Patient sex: M
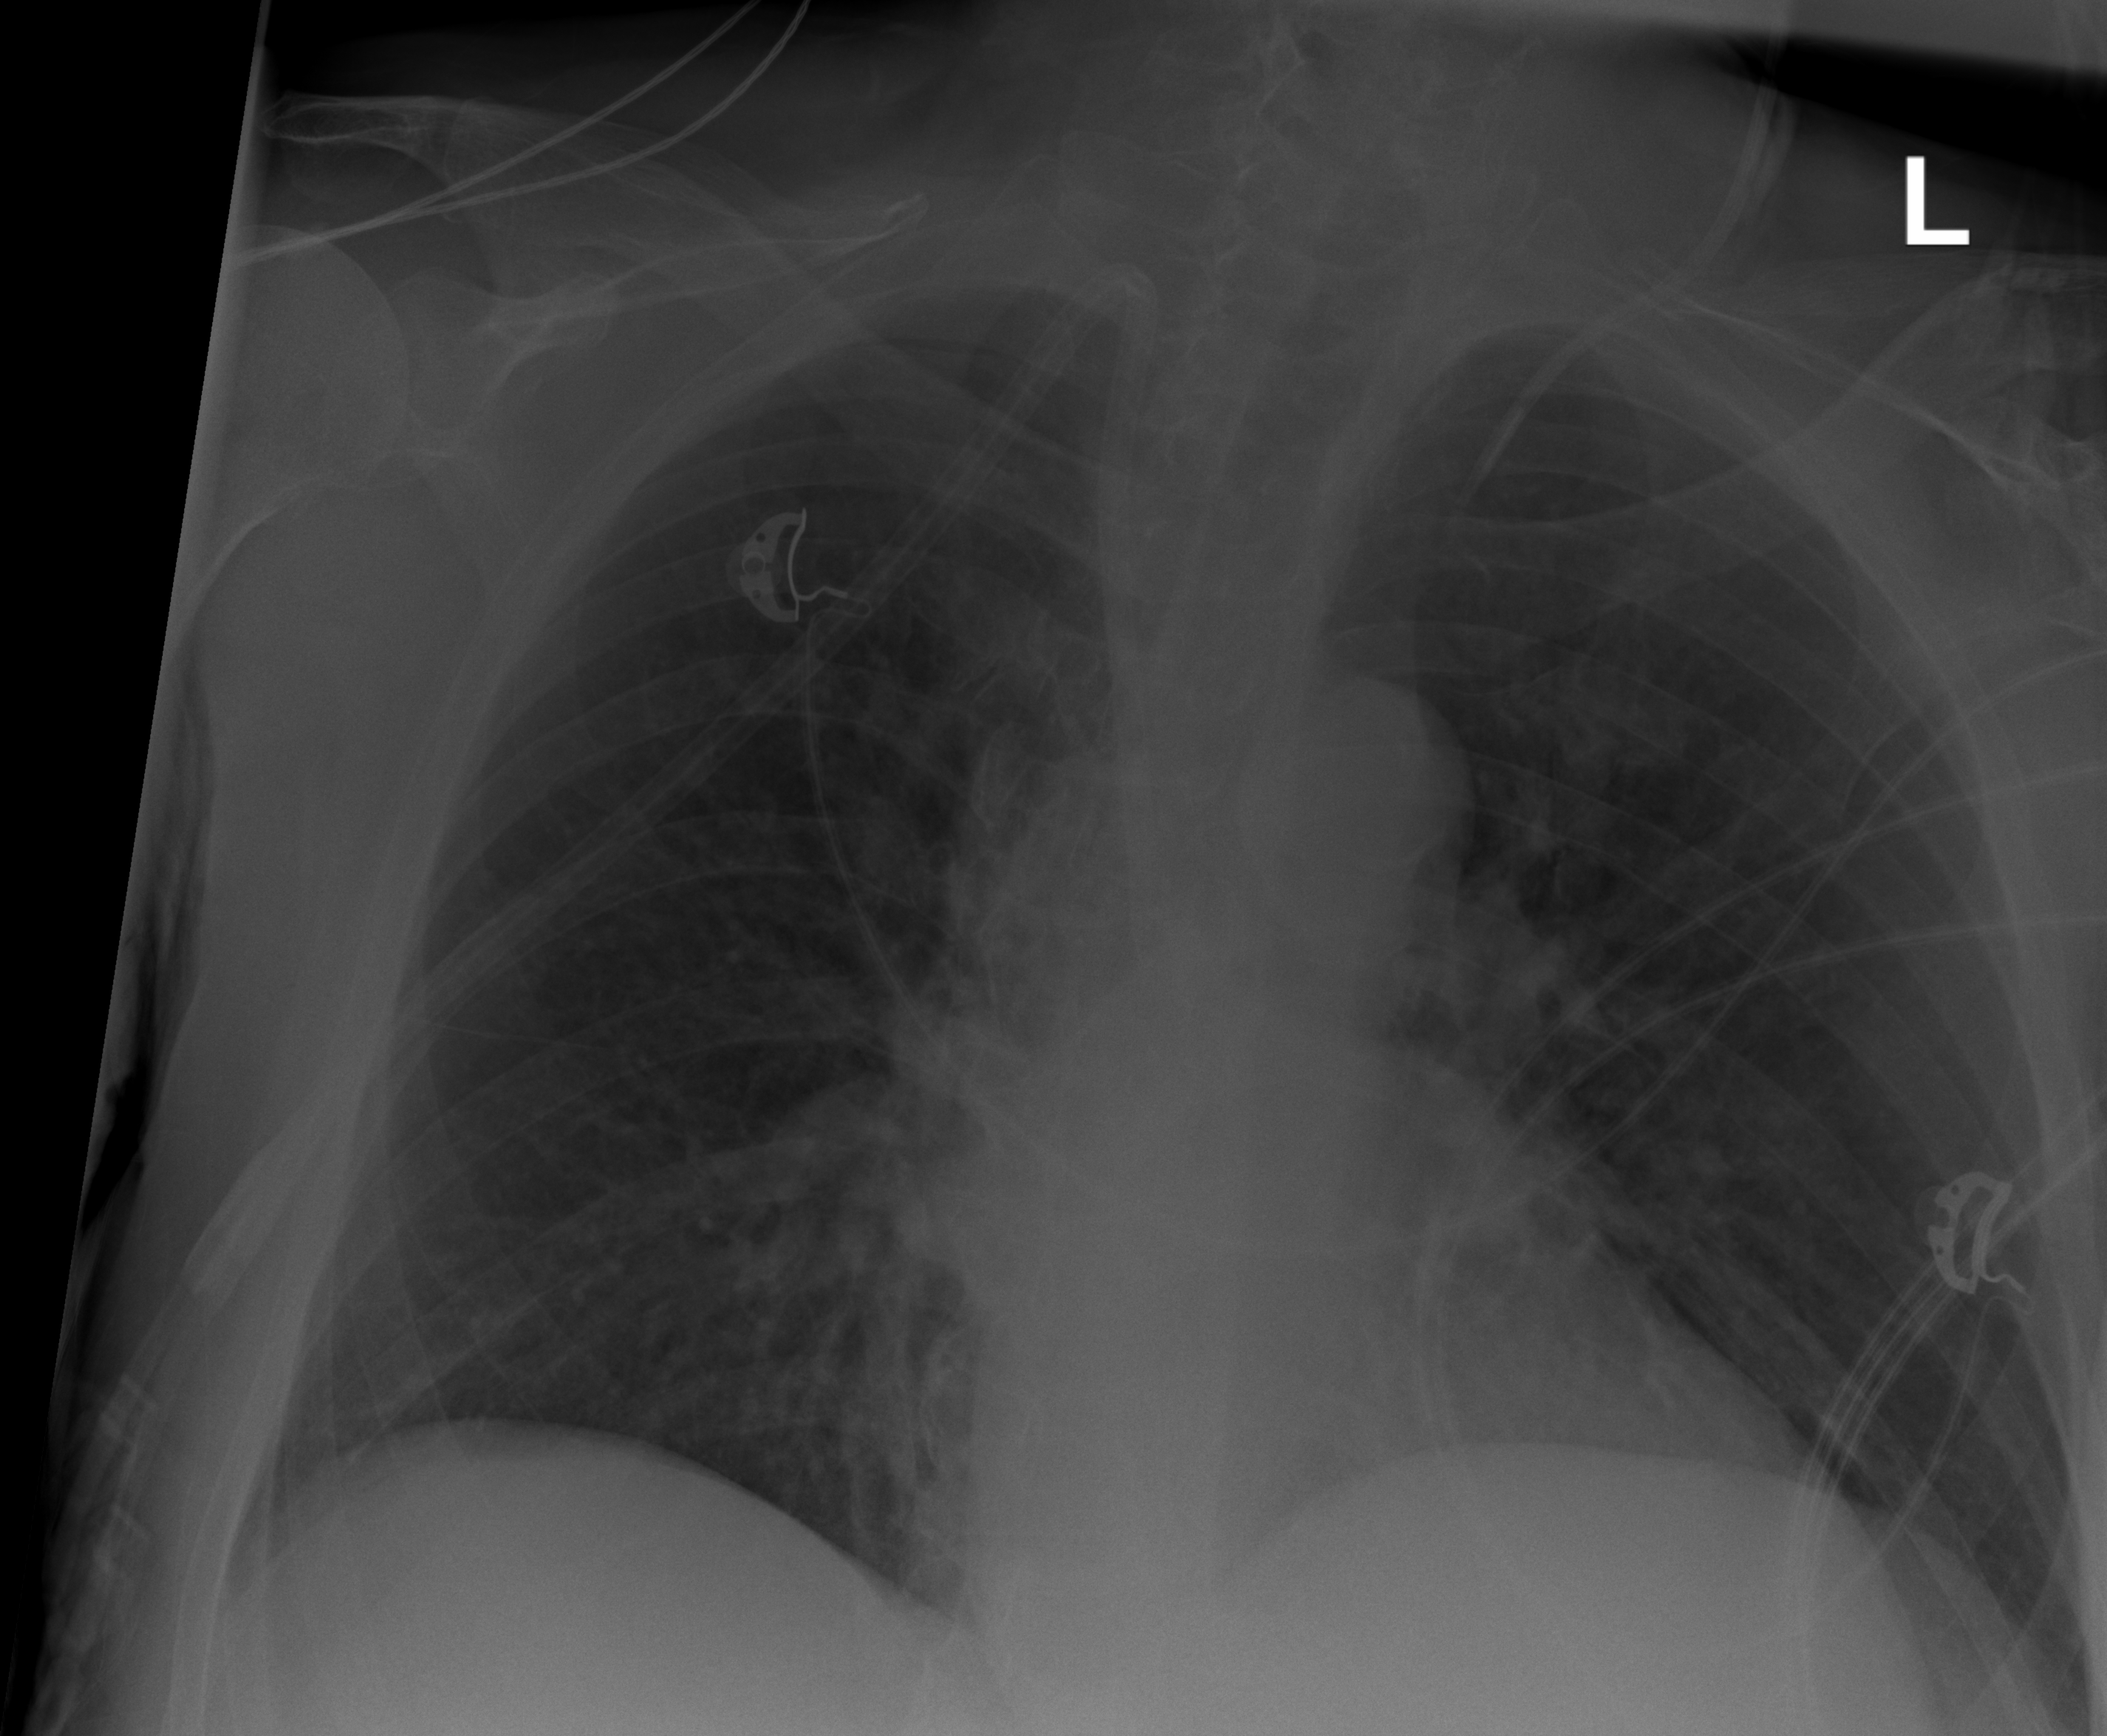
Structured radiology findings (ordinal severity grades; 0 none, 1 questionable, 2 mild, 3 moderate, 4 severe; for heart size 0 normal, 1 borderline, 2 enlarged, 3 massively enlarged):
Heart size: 1
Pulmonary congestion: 2
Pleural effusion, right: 0
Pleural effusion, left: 0
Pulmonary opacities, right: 0
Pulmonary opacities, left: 0
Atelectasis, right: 0
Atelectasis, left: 0